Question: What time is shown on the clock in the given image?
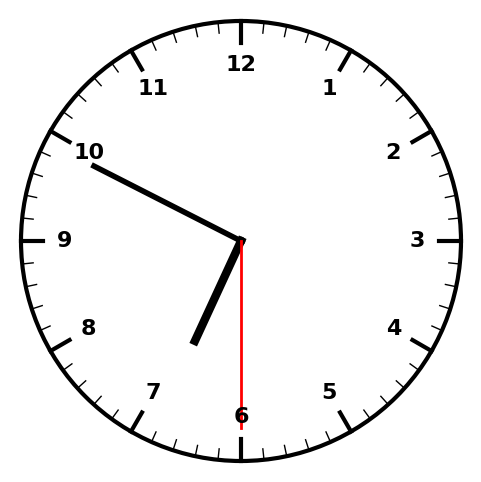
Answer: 06:49:30